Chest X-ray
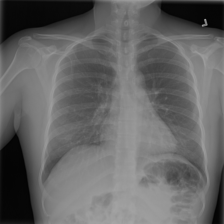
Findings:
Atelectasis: negative
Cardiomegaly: negative
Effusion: negative
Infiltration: negative
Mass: negative
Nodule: negative
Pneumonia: negative
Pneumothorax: negative
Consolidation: negative
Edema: negative
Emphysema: negative
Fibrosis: negative
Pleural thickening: negative
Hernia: negative